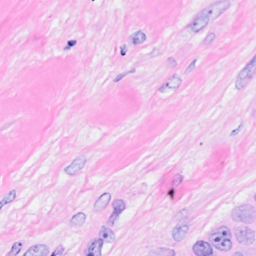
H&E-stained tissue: Breast